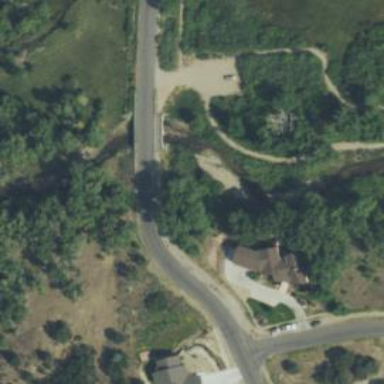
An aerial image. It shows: Residential road with bridge.